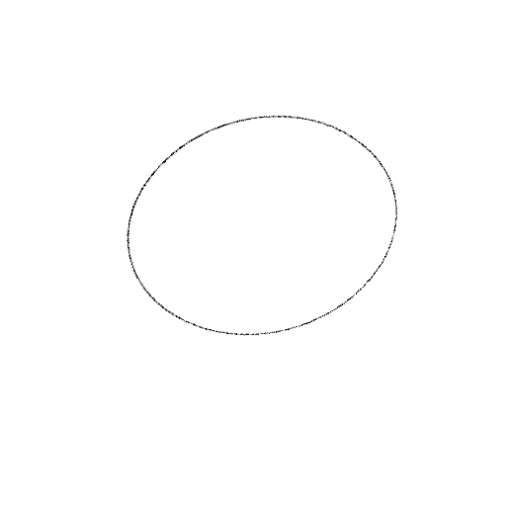
Crossing number: 0